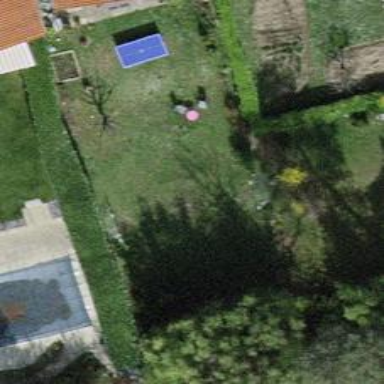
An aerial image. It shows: Garden surrounded by fence.